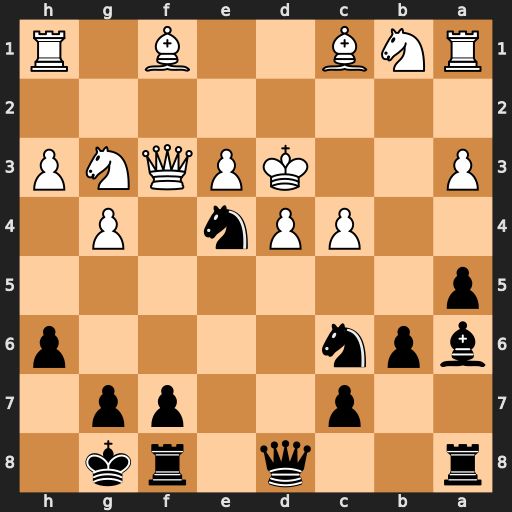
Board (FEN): r2q1rk1/2p2pp1/bpn4p/p7/2PPn1P1/P2KPQNP/8/RNB2B1R
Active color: b
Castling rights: -
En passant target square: -
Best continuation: Ne5+ Kc2 Nxf3